Question: I am trying to make an input tag have a selection of events when I click on it.
It would look something like this? :
'''
<input type="text"/>
<select name="Expiration Month">
<option value="January">January</option>
....
</select>
'''
What I want the image to look like is this.
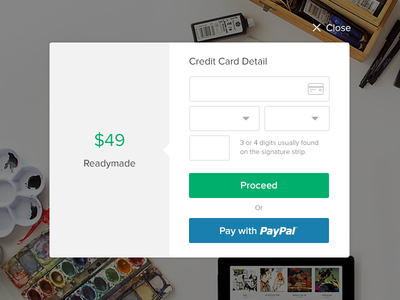
Answer: There are many JS libraries which will help you with the JavaScript and CSS that you need. As an example if you are using JQuery you can use JQuery UI to do what you want.
For more information go to <URL>